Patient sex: M
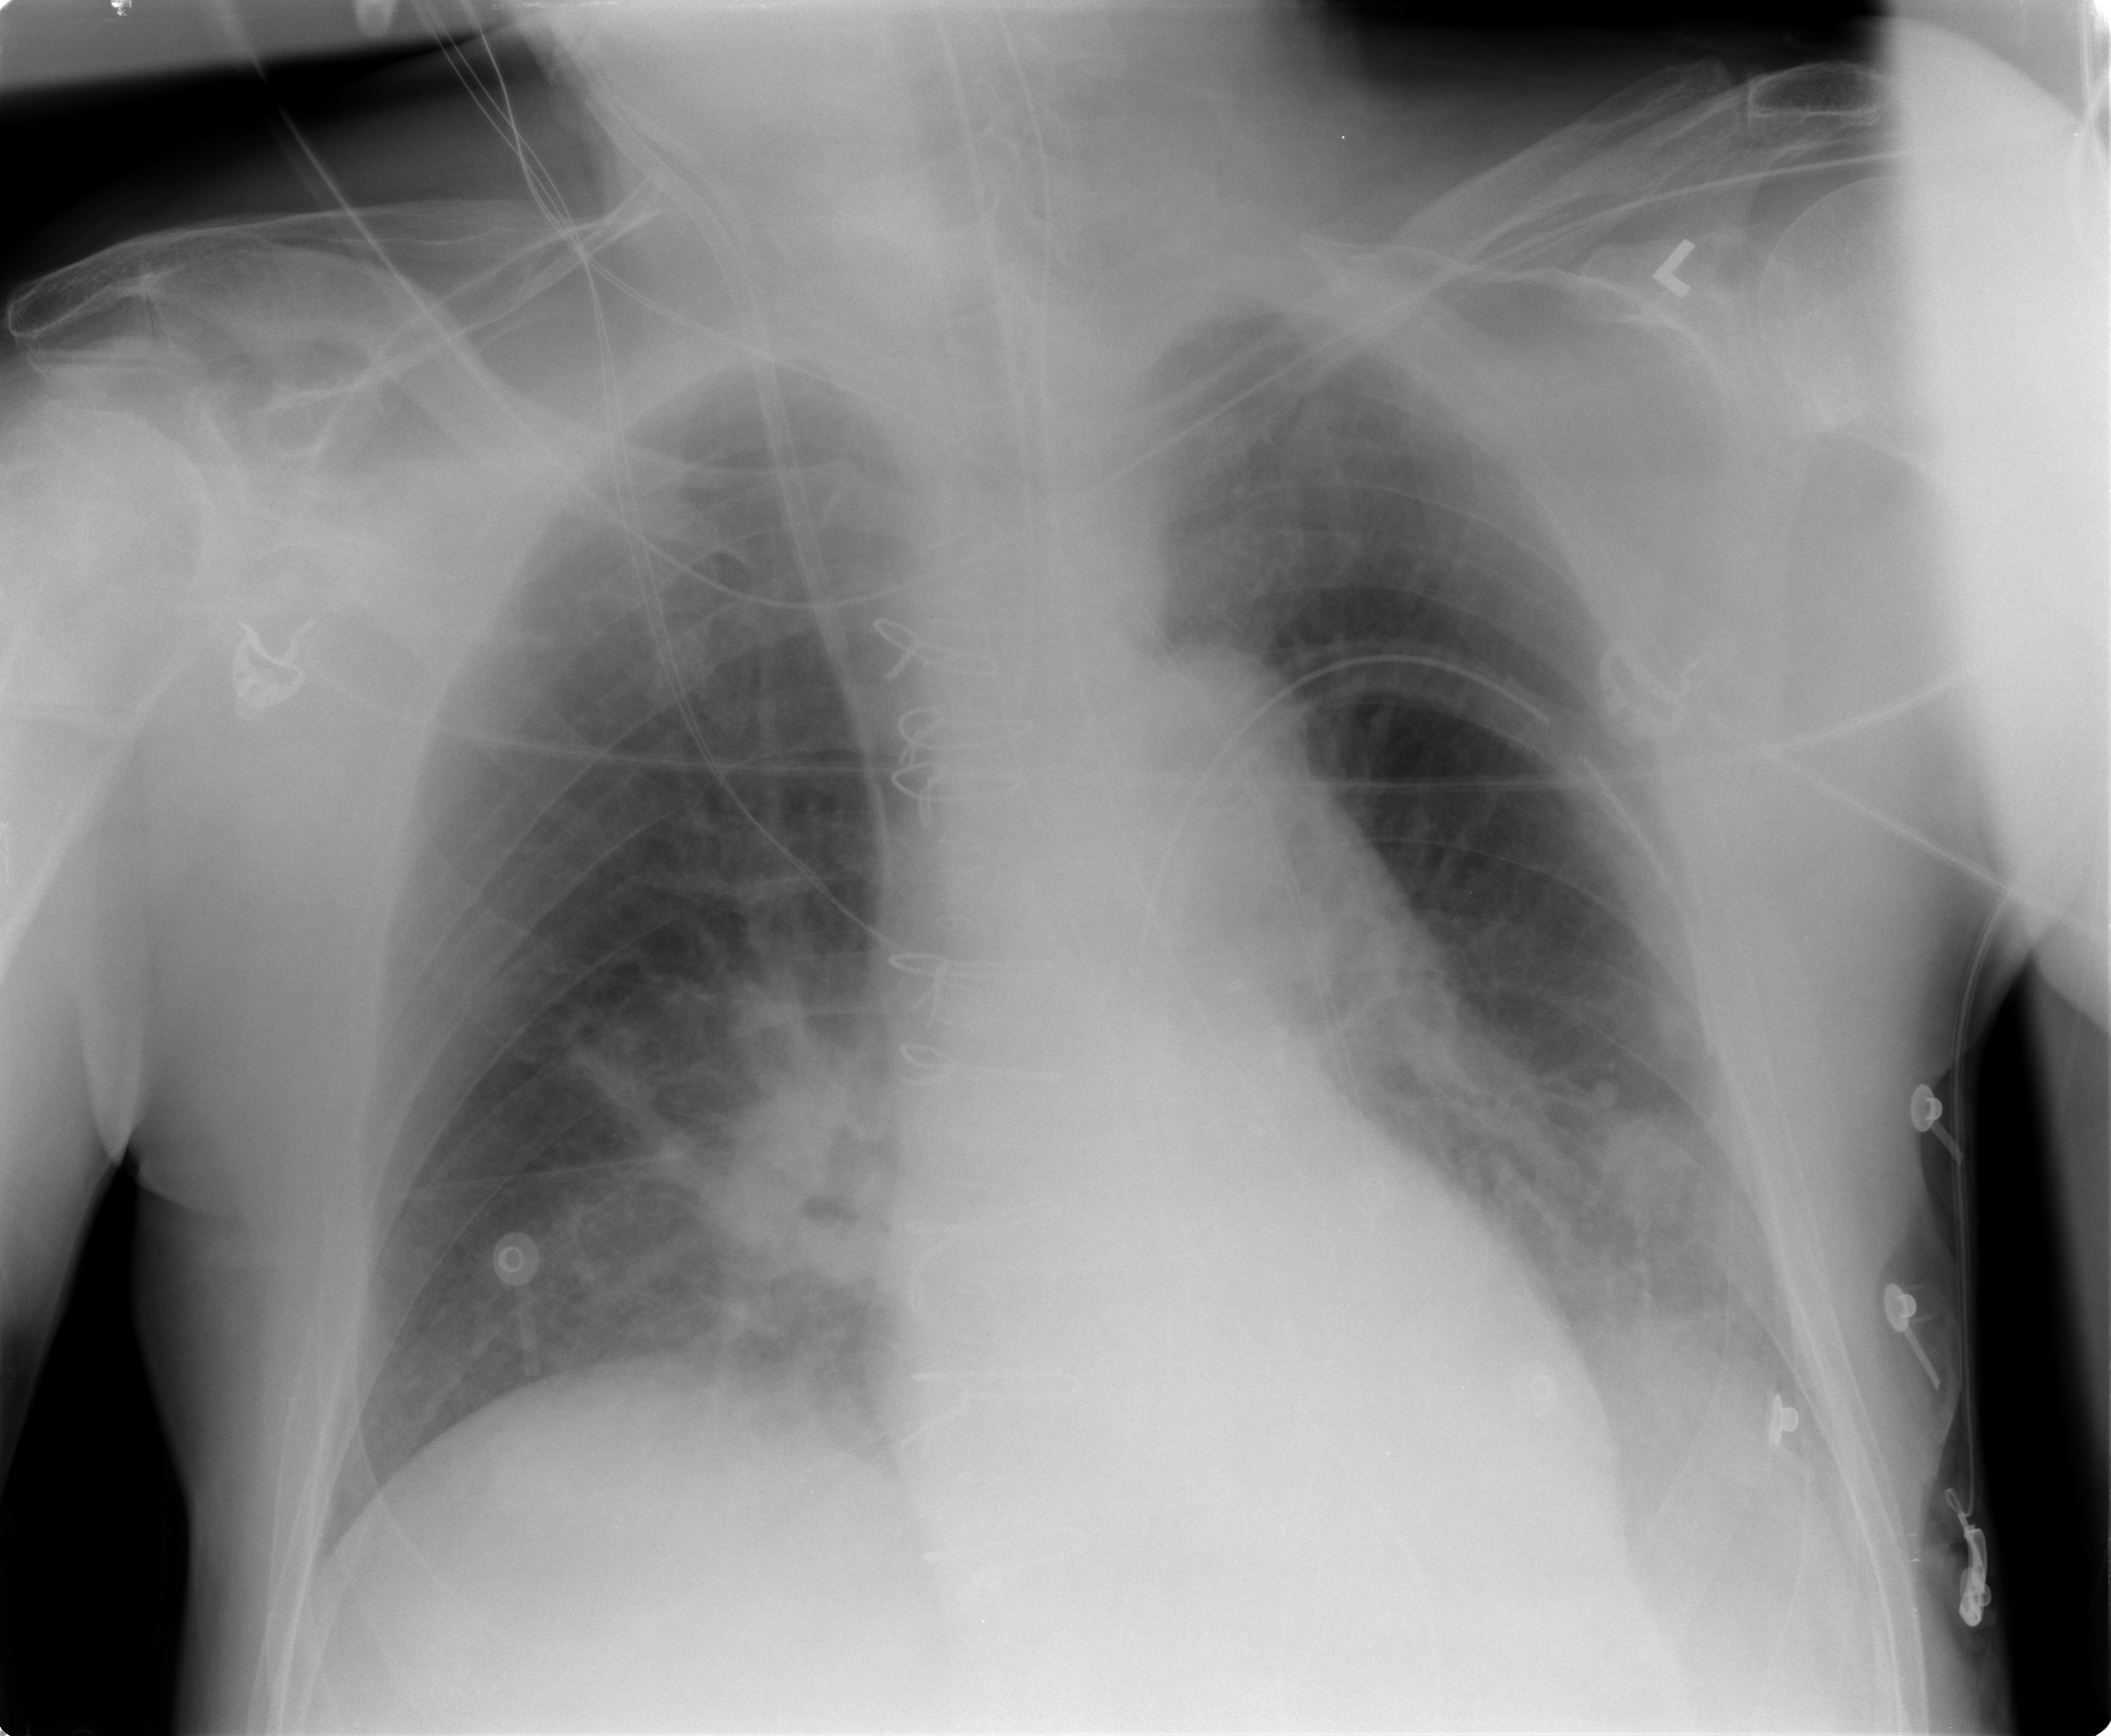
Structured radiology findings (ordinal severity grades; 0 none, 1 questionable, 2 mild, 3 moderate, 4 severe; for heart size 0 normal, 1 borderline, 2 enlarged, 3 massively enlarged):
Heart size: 0
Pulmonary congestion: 2
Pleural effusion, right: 0
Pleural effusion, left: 2
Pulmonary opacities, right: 0
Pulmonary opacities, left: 0
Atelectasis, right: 0
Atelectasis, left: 2